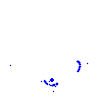
Particle: kaon